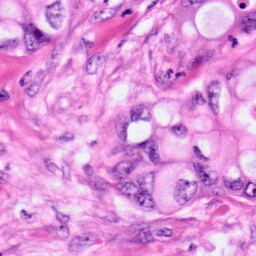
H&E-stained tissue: Pancreatic